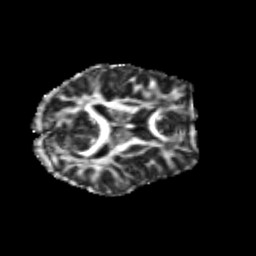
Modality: FA
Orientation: axial
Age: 20
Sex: male
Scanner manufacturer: siemens
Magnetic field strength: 3 T
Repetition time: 3.5 s
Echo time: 0.113 s